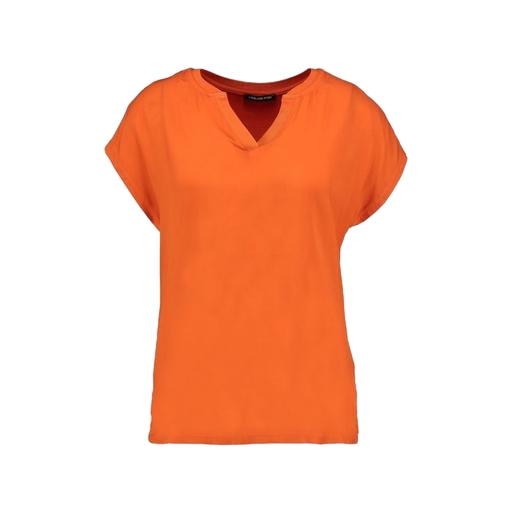
orange short-sleeve v-neck tee, short sleeved orange top, orange tee, white background